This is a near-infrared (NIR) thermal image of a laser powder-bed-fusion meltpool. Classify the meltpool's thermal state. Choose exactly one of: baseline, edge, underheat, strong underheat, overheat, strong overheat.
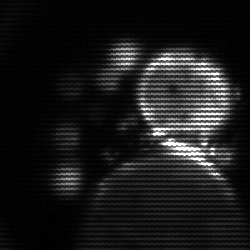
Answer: baseline